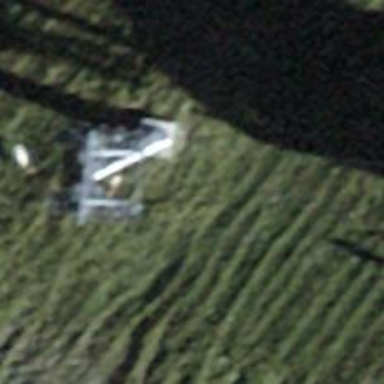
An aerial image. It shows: Pylon used for aerialway.